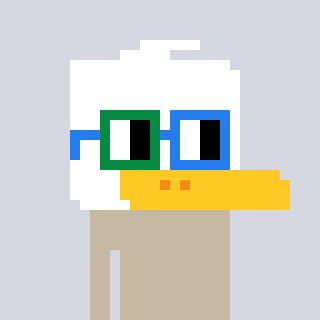
a pixel art character with square green and blue glasses, a duck-shaped head and a bege-colored body on a cool background